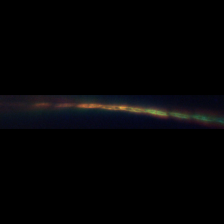
Taxon: Psuedo-nitzschia
Group: Diatoms